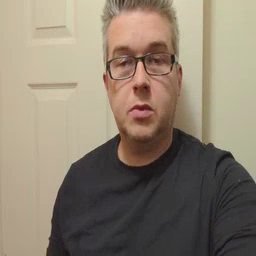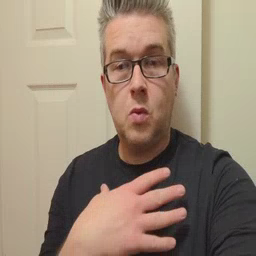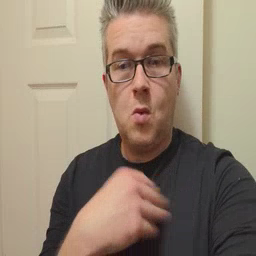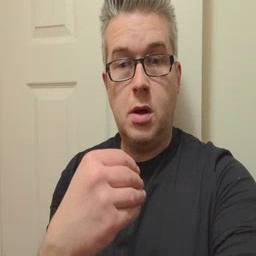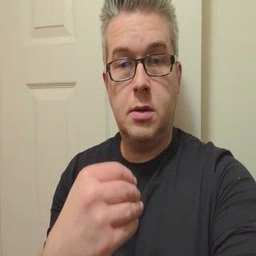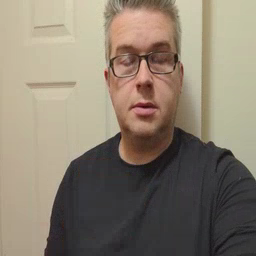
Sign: white